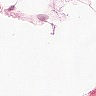
Metastatic tissue present: no